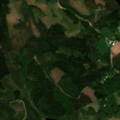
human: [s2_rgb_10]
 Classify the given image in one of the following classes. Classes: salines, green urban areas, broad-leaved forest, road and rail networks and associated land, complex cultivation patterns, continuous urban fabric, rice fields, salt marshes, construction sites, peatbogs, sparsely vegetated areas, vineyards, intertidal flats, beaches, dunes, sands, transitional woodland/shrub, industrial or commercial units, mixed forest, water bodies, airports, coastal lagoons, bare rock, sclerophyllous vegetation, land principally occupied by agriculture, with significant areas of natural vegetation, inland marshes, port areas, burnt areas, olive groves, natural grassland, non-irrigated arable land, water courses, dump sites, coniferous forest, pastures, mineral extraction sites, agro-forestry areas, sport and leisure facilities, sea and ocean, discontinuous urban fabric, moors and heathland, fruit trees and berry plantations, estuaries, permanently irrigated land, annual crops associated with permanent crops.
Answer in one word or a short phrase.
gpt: coniferous forest, mixed forest, water bodies